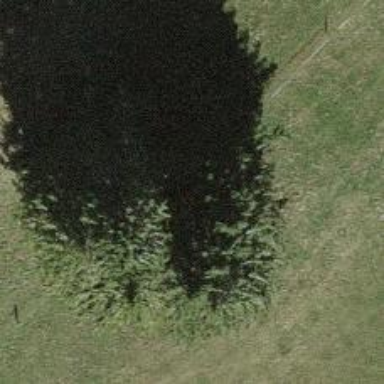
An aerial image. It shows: Evergreen needle-leaved tree in agricultural setting.